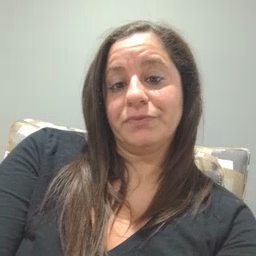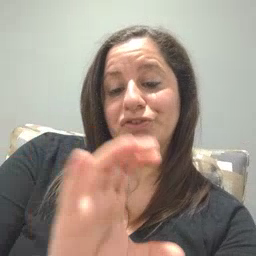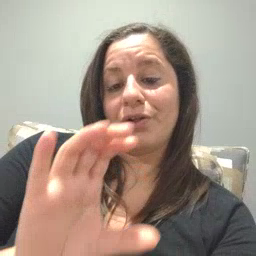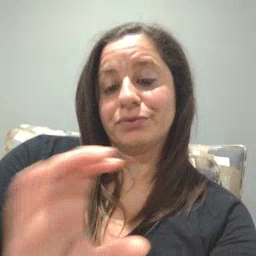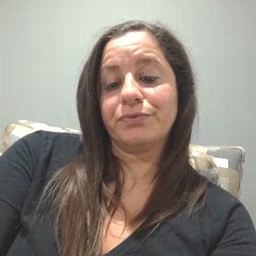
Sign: chocolate